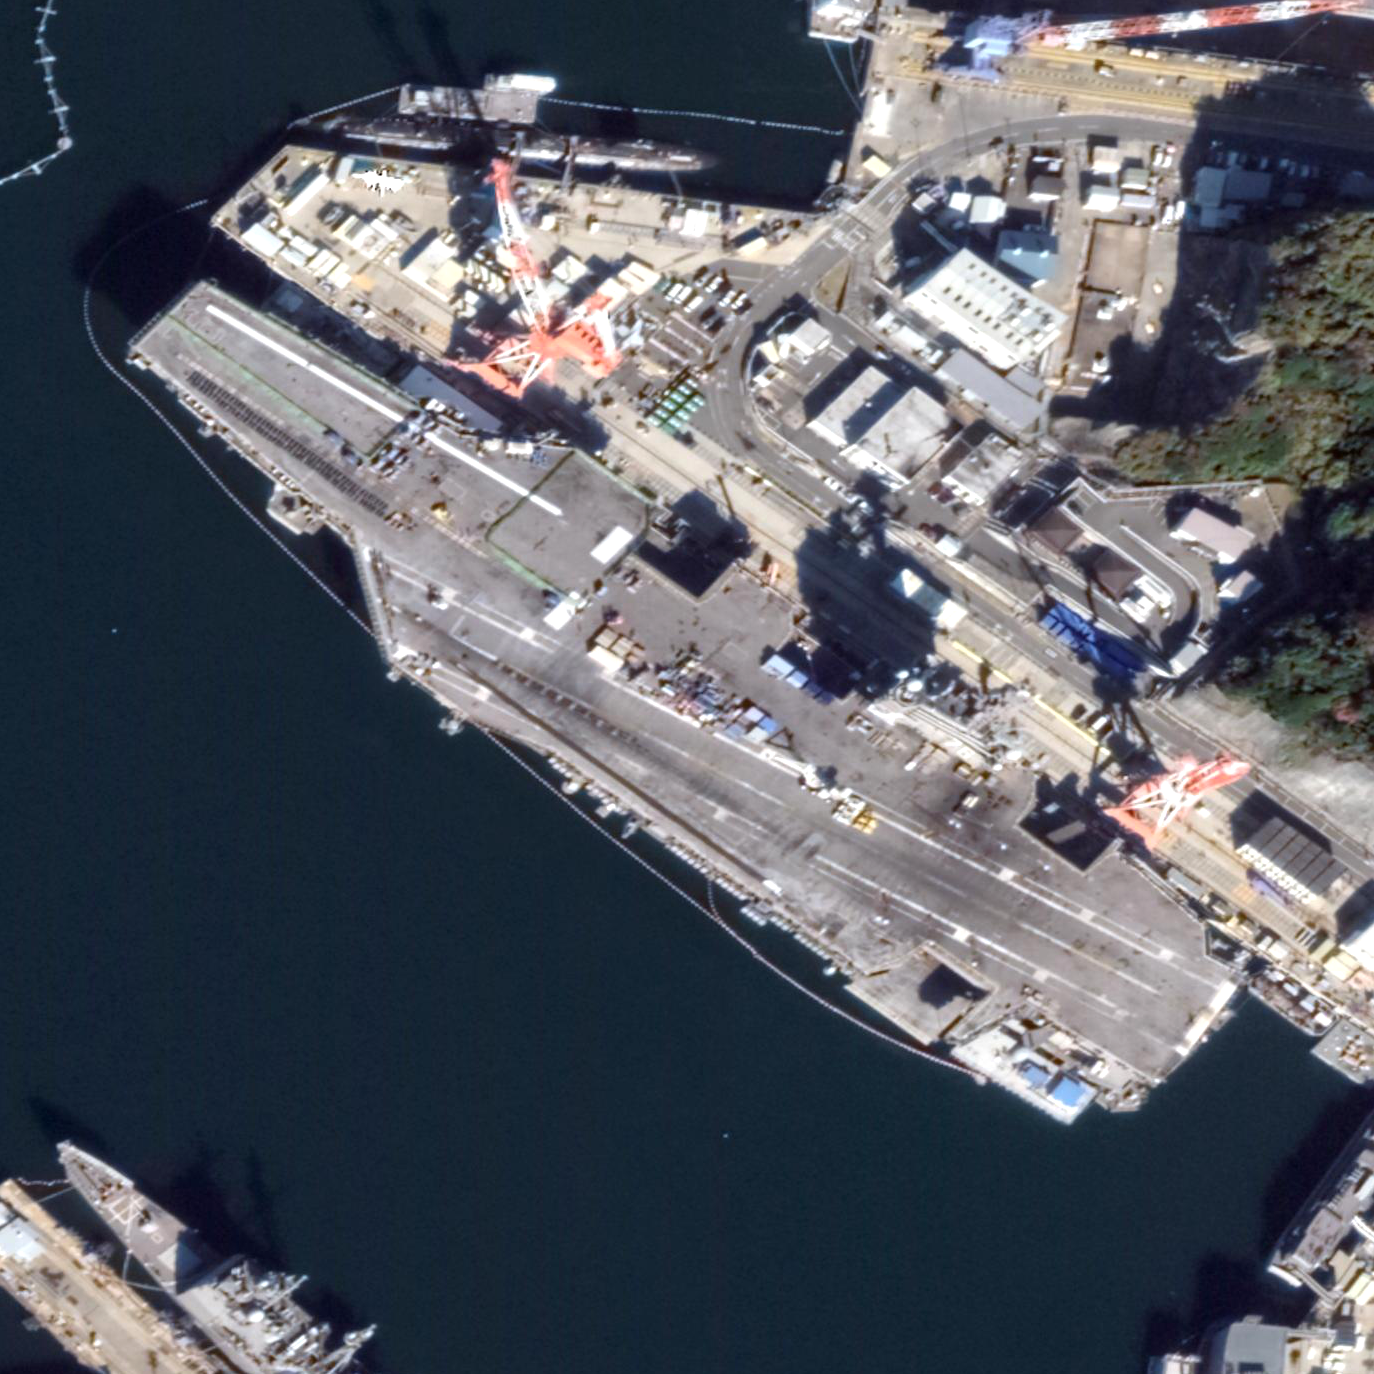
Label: aircraft_carrier